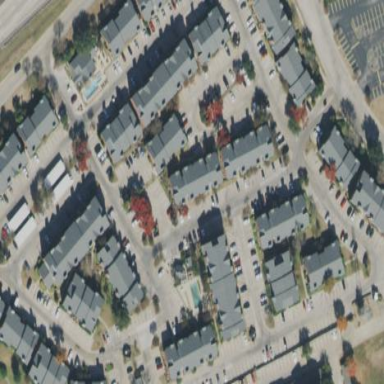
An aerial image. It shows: Residential area with apartments.